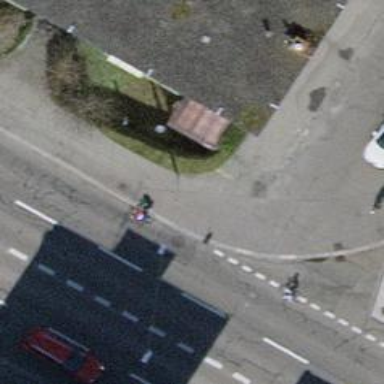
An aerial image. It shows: Unmarked crossing with traffic calming table.